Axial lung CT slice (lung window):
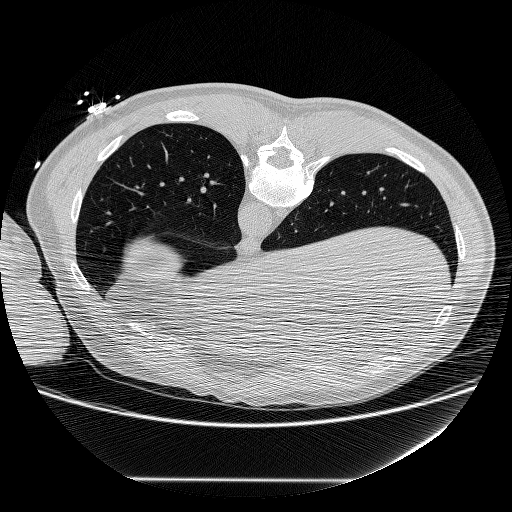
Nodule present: no